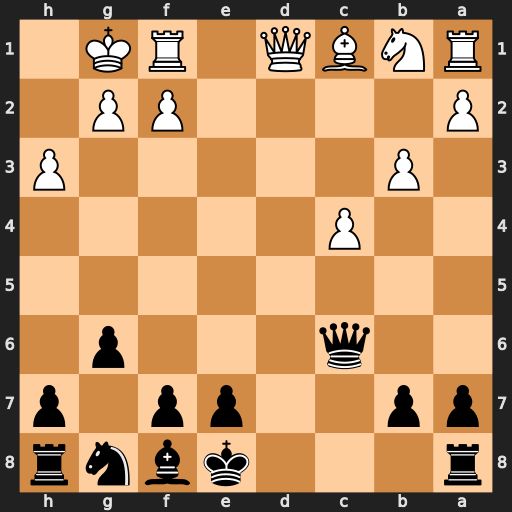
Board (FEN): r3kbnr/pp2pp1p/2q3p1/8/2P5/1P5P/P4PP1/RNBQ1RK1
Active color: b
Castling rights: kq
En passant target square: -
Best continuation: Bg7 Nc3 Bxc3